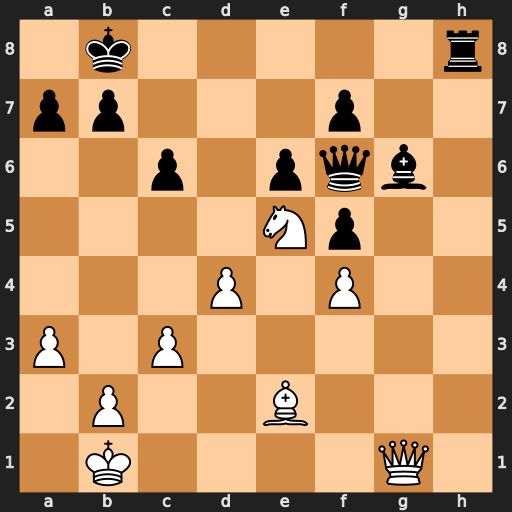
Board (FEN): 1k5r/pp3p2/2p1pqb1/4Np2/3P1P2/P1P5/1P2B3/1K4Q1
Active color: w
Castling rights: -
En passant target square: -
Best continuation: Nd7+ Kc7 Nxf6